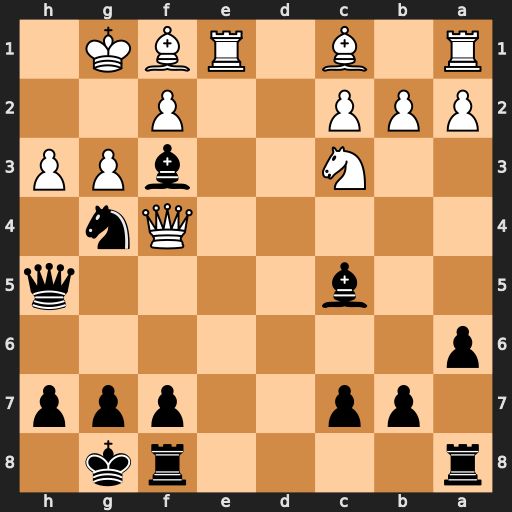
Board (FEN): r4rk1/1pp2ppp/p7/2b4q/5Qn1/2N2bPP/PPP2P2/R1B1RBK1
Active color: b
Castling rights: -
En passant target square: -
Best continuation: Bxf2#